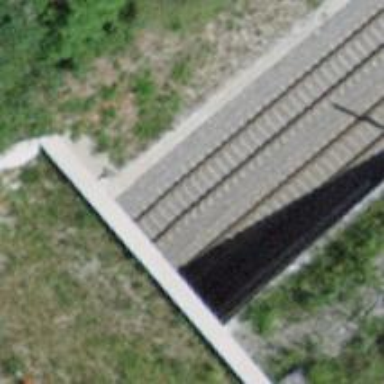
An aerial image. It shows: Railway tunnel with electrified contact lines. It has single track running through it.